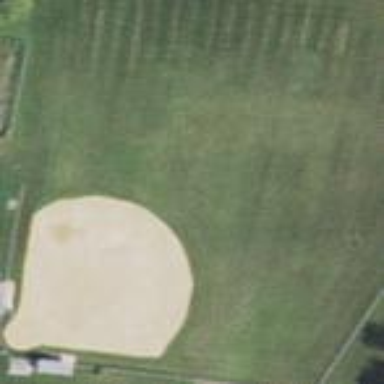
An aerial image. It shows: Baseball pitch for leisure land.